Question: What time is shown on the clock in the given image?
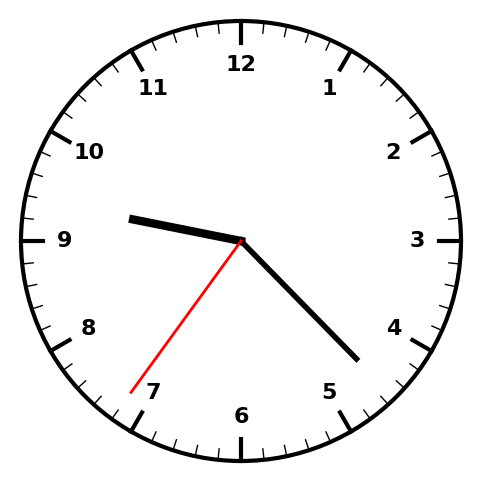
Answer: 09:22:36